Question: I make this simple cumulative and histogram plot of a uniform random distribution of real numbers (n=1000):
<URL>: random1.dat
And the macro is:
'''
unset key
clear
reset
n=120 #number of intervals
max=4. #max value
min=1. #min value
width=(max-min)/n #interval width
#function used to map a value to the intervals
bin(x,width)=width*floor(x/width)+width/2.0 # cosi viene centrato in mezzo
set xtics min,(max-min)/10,max
set boxwidth width
set style fill solid 0.5 border
set ylabel 'Frequency'
set y2label 'Cumulative frequency'
set y2tics 0,100,1000
set ytics nomirror
set xrange [0.9:4.1]
set yrange [0:25]
set terminal pngcairo size 800,500 enhanced font 'Verdana,14'
set output "testCum.png"
plot 'random1.dat' using (bin($1,width)):(1.0) smooth frequency with boxes title 'histogram','' using (bin($1,width)):(1.0) smooth cumulative axis x1y2 w l lt 2 lw 2 lc rgb 'green' title 'cumul'
'''
Now the output.png is:

How I can tell to Gnuplot I want to take not only the cumulative plot but also the numbers coming from it saved in a particular file.dat ?
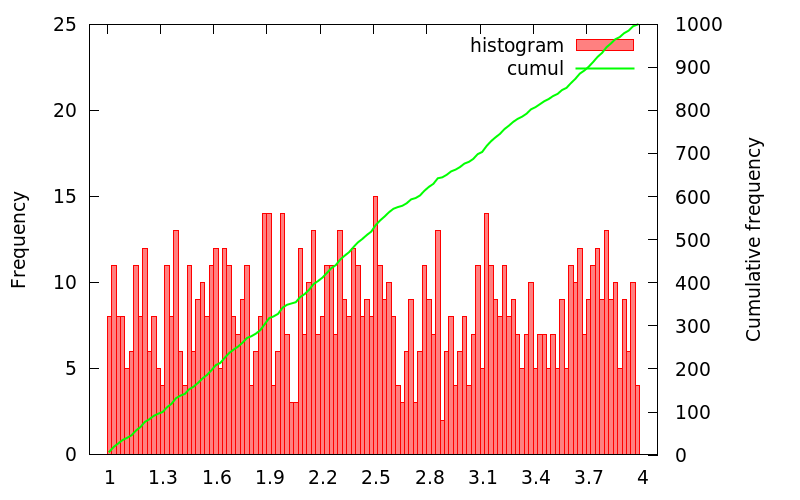
Answer: You can save the data after applying 'smooth' with 'set table ...'. In the simplest case, if you need only the cumulative data, just use:
'''
set table 'random1-smoothed.dat'
plot 'random1.dat' using (bin($1,width)):(1.0) smooth cumulative
unset table
'''
For better inclusion in your script you could also wrap the whole, existing 'plot' command in 'set table':
'''
...
set table 'random1-smoothed.dat'
plot 'random1.dat' using (bin($1,width)):(1.0) smooth frequency with boxes title 'histogram','' using (bin($1,width)):(1.0) smooth cumulative axis x1y2 w l lt 2 lw 2 lc rgb 'green' title 'cumul'
unset table
set terminal pngcairo size 800,500 enhanced font 'Verdana,14'
set output "testCum.png"
replot
'''